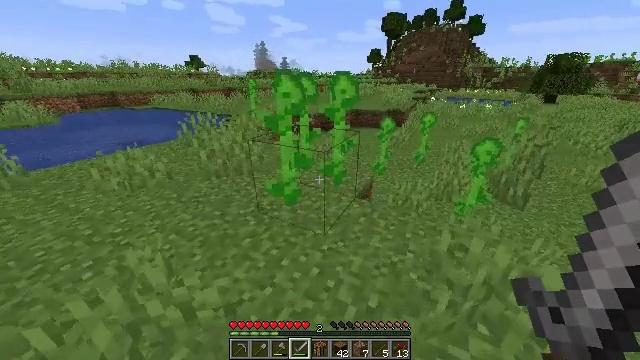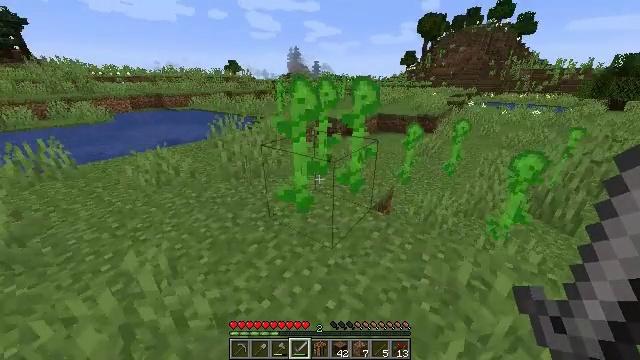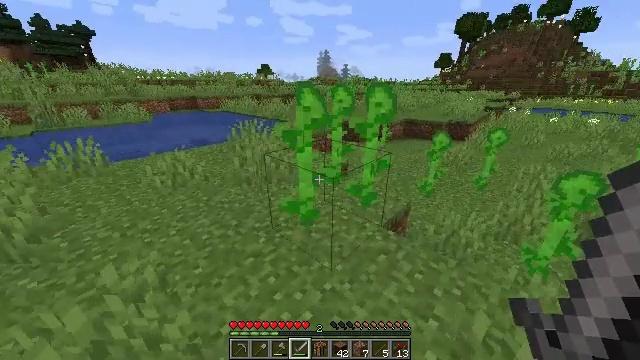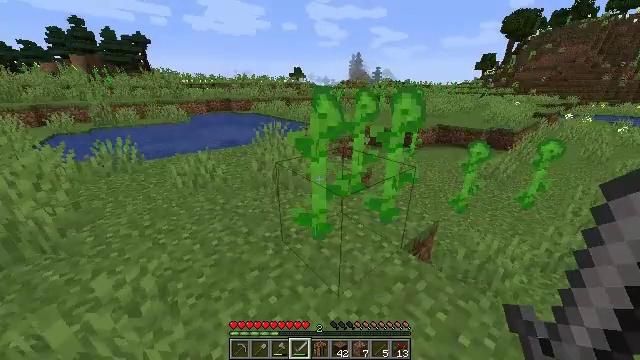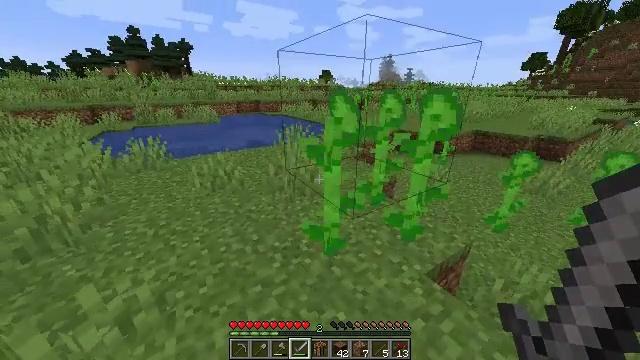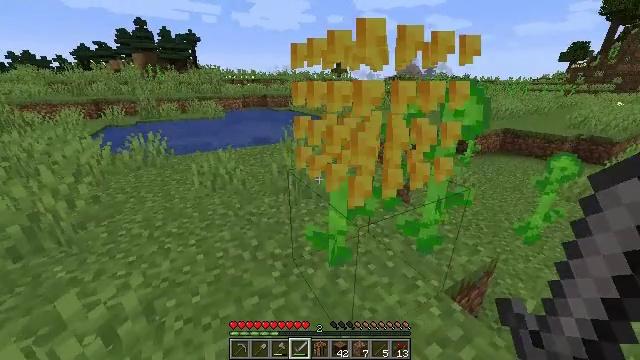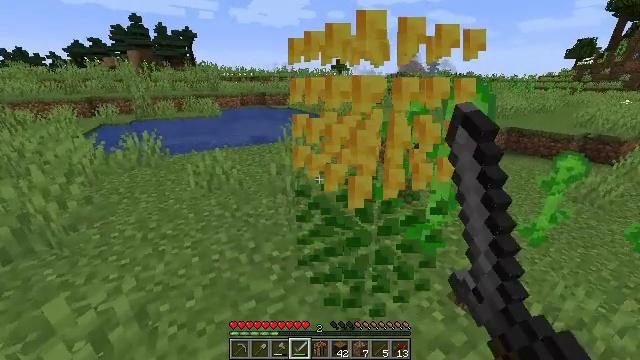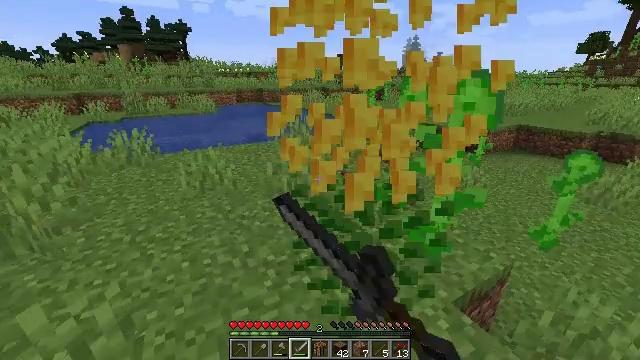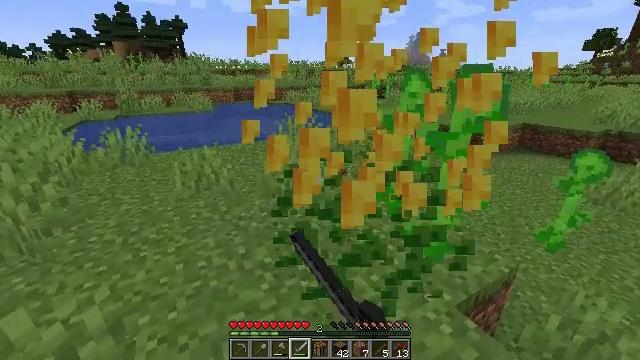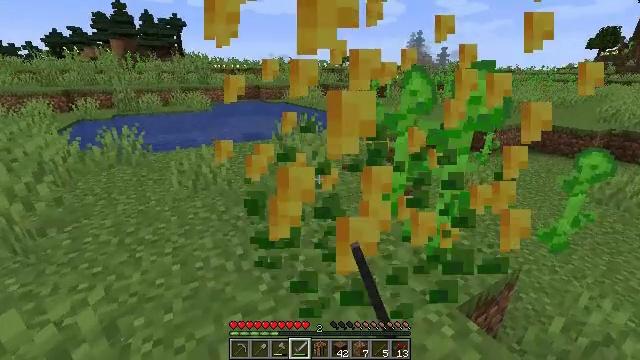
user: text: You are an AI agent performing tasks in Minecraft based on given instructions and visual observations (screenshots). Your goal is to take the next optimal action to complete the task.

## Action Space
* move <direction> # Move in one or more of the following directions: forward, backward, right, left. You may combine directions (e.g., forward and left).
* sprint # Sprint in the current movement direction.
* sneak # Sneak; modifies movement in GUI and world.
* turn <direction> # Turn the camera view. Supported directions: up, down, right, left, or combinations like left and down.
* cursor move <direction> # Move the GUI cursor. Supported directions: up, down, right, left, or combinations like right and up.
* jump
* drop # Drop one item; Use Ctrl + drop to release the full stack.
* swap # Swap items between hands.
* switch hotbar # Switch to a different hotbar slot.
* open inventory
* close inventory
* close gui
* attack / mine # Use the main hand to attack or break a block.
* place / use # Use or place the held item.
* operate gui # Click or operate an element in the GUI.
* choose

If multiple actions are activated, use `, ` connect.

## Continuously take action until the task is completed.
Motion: motion action
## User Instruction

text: Attack the sunflower to harvest it.
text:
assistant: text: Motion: move forward and move right, turn left
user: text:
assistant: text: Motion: move forward, turn left
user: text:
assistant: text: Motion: move forward, turn left
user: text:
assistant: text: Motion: turn left
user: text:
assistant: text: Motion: turn left, attack / mine
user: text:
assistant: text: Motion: attack / mine
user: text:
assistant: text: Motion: attack / mine
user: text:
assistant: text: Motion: attack / mine
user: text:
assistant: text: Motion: no_op
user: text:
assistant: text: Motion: no_op